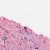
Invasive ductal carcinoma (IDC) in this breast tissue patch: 0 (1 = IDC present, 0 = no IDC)